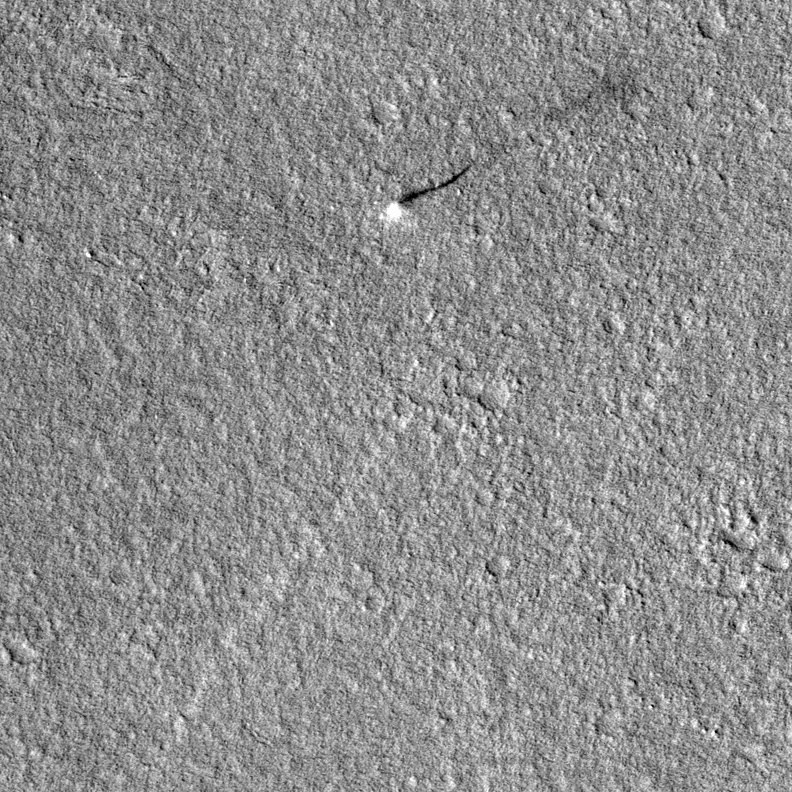
Label: dustdevil